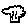
Label: tree